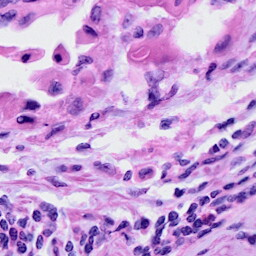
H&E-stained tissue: Cervix